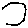
Label: hexagon